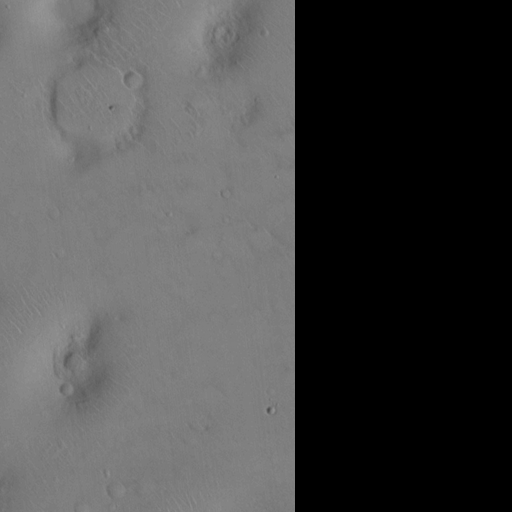
Classes present: Background, Cone